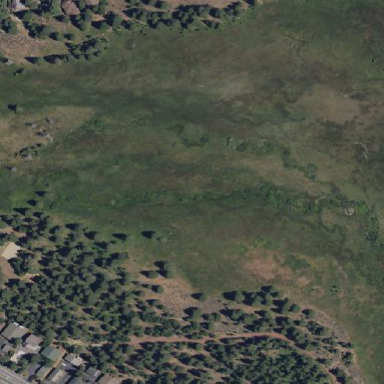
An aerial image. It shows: Marshy wetland area.